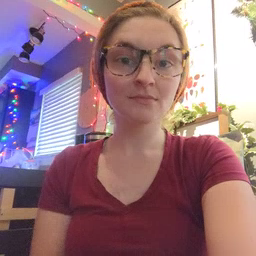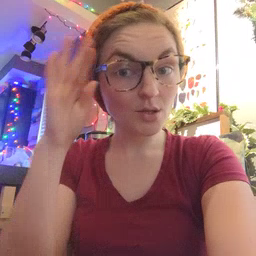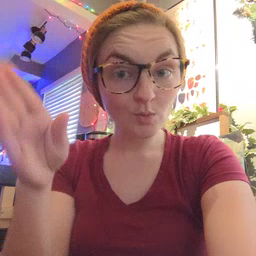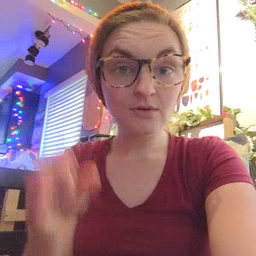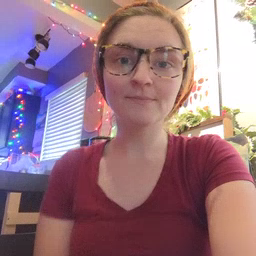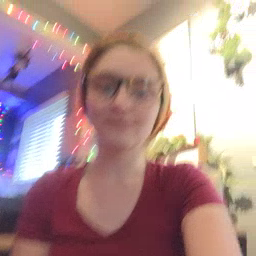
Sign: hello